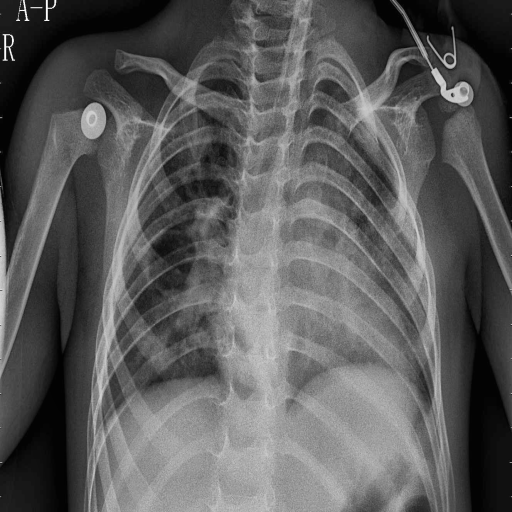
Finding: PNEUMONIA